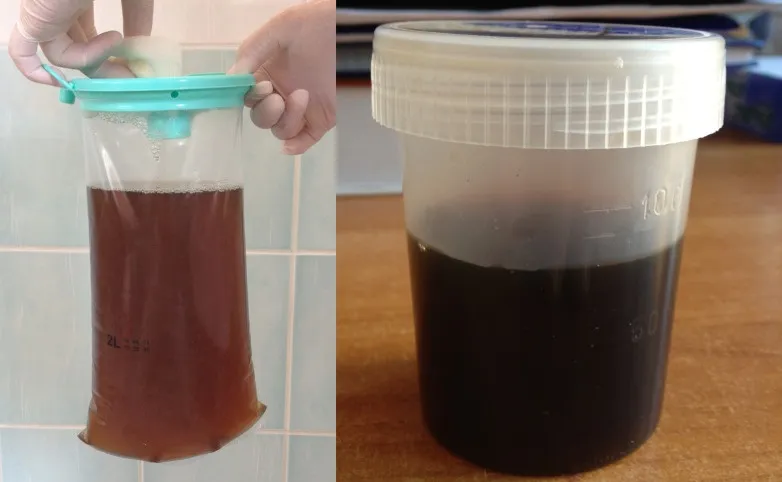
Dark urine (melanuria).
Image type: pathology (immunostaining)